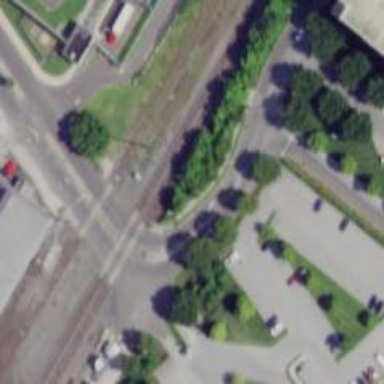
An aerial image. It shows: Level crossing along the railway.